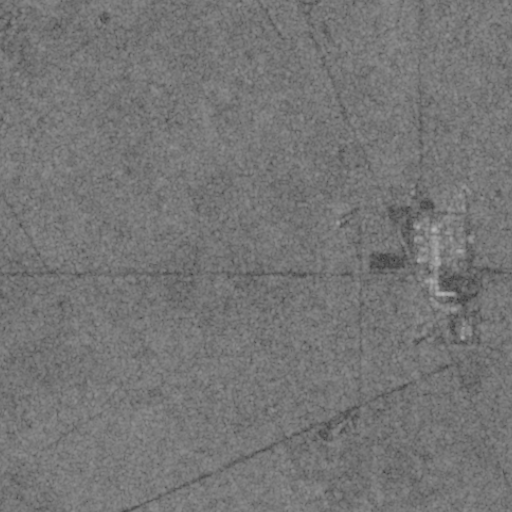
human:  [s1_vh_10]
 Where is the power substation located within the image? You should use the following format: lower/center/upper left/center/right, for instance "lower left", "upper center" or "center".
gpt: The power substation is located in the center right of the image.
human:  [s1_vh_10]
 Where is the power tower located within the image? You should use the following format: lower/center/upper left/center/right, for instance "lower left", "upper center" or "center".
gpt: The power tower is located in the center right of the image.
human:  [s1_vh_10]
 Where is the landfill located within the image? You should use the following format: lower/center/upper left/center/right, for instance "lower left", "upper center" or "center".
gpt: There is no landfill in the image.

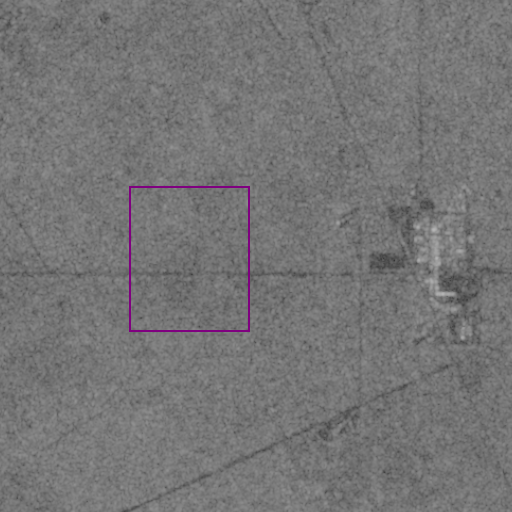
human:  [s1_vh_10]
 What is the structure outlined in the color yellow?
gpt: There is no yellow outline.
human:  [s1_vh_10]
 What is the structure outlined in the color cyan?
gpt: There is no structure outlined in cyan.